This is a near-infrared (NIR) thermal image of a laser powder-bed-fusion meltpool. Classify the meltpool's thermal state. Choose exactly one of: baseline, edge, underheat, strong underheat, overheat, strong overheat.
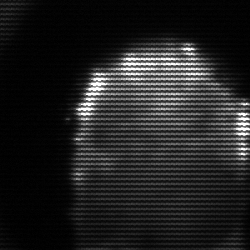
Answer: baseline